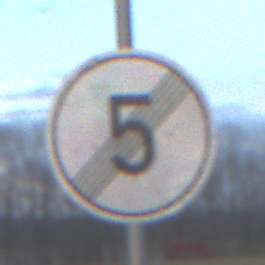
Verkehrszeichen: EndeGeschwindigkeit5
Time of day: SunriseSunset
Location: Outdoor (Nature)
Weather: PartlyCloudy
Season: NotSpecified
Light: Natural